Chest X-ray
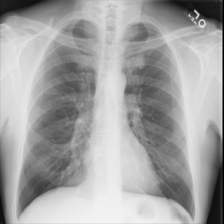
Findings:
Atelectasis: negative
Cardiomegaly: negative
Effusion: negative
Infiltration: negative
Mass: negative
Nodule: negative
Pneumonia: negative
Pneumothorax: negative
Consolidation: negative
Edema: negative
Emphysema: negative
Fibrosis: negative
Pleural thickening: negative
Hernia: negative